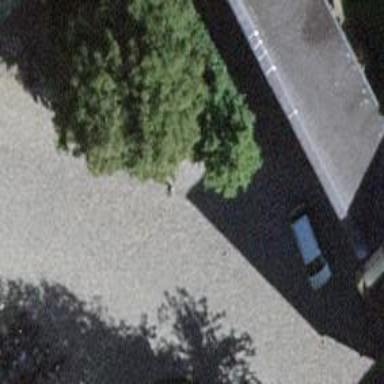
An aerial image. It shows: Living street with sett surface.